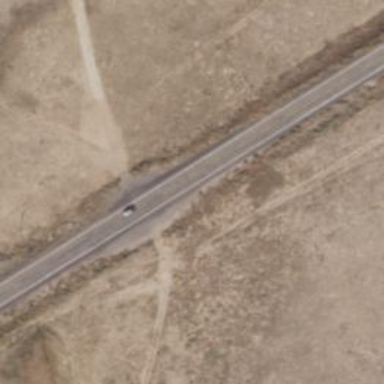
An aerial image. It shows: Abandoned road.